Question: I messed up something in my commit history now I am not able to fix it in order to make the history straight as it was (there is no merging before and I would like to keep it that way).

I tried to rebase it or make 'git reset --soft HEAD' on last commit and the last two merged commits again but I am always forced to pull the changes before pushing the merge commit and I am again running into same issue.Thanks a lot for any tips.
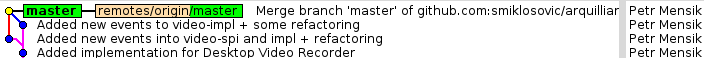
Answer: It's not a fix, but my advice would be to leave it alone in case something goes wrong with master.
For a fix, however, you could also make a patch file for the complete changes that you want, force push an update to master in order to reset it back to an earlier commit, apply the patch to your local repository and then push to master again.